【题型】选择题　【知识点】解析几何　【难度】easy
设$P$是椭圆$\dfrac{x^2}{25}+\dfrac{y^2}{9}=1$上一点，$M$，$N$分别是圆$A$:$(x+4)^2+y^2=1$和圆$B$:$(x-4)^2+y^2=1$上的点，则$|PM|+|PN|$的最小值与最大值的和为（\quad）

A. $18$\qquad B. $19$\qquad C. $20$\qquad D. $22$
【解答】
\textbf{【答案】}C

\vspace{0.3cm}
\textbf{【分析】}先依题意判断椭圆焦点与圆心重合，再利用椭圆定义以及圆的性质得到最大值和最小值即可.

\vspace{0.3cm}
\textbf{【详解】}如图，由圆的方程可知两圆圆心分别为$A(-4,0)$,$B(4,0)$，半径均为$1$，

由椭圆的方程可知$A(-4,0)$,$B(4,0)$恰好是其两个焦点，

由椭圆定义知，$|PA|+|PB|=2a=10$，

连接$PA$,$PB$分别与圆相交于$M$，$N$两点，此时$|PM|+|PN|$最小，最小值为$|PA|+|PB|-2=8$；

连接$PA$,$PB$并延长，分别与圆相交于$M$，$N$两点，此时$|PM|+|PN|$最大，最大值为$|PA|+|PB|+2=12$，

则$|PM|+|PN|$的最小值与最大值的和为$20$.

故选：C.
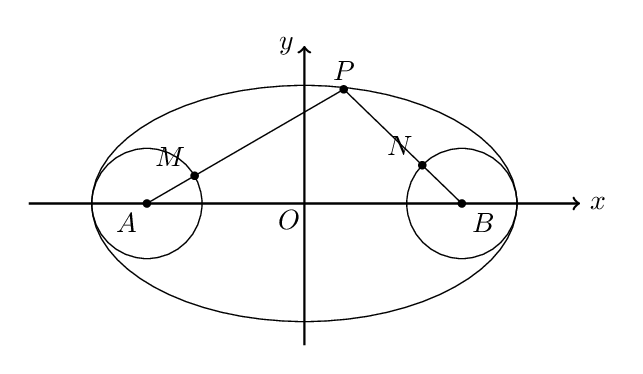
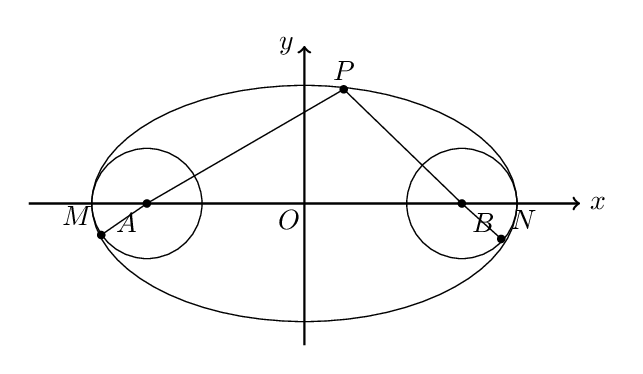